Question: I have a gridview.In this gridview there is a column that has hyperlink.I want to show an image as tooltip(on mouseover show the image).The path of the image is from the database("IMAGE" column) for every row.
my asp is:
'''
<asp:GridView ID="GridView1" runat="server" AutoGenerateColumns="False" DataKeyNames="ID" DataSourceID="SqlDataSource1" >
<Columns>
<asp:TemplateField HeaderText="FULLNAME">
<ItemTemplate>
<asp:HyperLink runat="server" Text='<%# Eval("FULLNAME") %>' NavigateUrl='<%# Eval("ID", "Players.aspx?ID={0}") %>' ToolTip='<%# "~/images/players/" + Eval("IMAGE") %>' ID="HyperLink1"></asp:HyperLink>
</ItemTemplate>
</asp:TemplateField>
'''
Is there any suggestion to make the tooltip image.
With this code it shows me the path of the image(photo shown below).

I want to show the image on mouseover.thanks
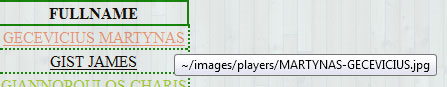
Answer: This is the corect code. Is working perfect dynamically. Is from the post : <URL>
Thanks also to Murali.
'''
<asp:HyperLink CssClass="has-tooltip" runat="server" Text='<%# Eval("FULLNAME") %>' NavigateUrl='<%# Eval("ID", "Players.aspx?ID={0}") %>' data-image='<%# "images/players/" + Eval("IMAGE") %>' ID="HyperLink1"></asp:HyperLink>
<script type="text/javascript">
$(document).ready(function () {
$('.has-tooltip').hover(function () {
$(this).find('.tooltip').html('<img src="' + $(this).data('image') + '" alt="loading...">').fadeIn();
}, function () {
$(this).find('.tooltip').hide();
}).append('<span class="tooltip"></span>');
});
'''